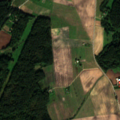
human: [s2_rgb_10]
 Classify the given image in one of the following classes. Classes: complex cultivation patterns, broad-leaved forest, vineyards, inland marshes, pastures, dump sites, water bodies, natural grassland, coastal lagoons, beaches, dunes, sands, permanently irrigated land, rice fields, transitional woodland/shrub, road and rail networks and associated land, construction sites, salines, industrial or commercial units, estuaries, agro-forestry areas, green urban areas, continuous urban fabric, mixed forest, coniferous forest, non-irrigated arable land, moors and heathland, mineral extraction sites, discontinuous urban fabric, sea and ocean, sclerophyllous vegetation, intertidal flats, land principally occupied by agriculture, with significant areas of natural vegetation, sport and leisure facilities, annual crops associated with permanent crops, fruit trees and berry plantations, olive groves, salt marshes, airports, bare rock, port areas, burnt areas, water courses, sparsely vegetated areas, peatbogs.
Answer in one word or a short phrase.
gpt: non-irrigated arable land, land principally occupied by agriculture, with significant areas of natural vegetation, mixed forest